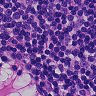
Metastatic tissue present: no